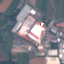
Label: Industrial